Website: crate-barrel
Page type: cart
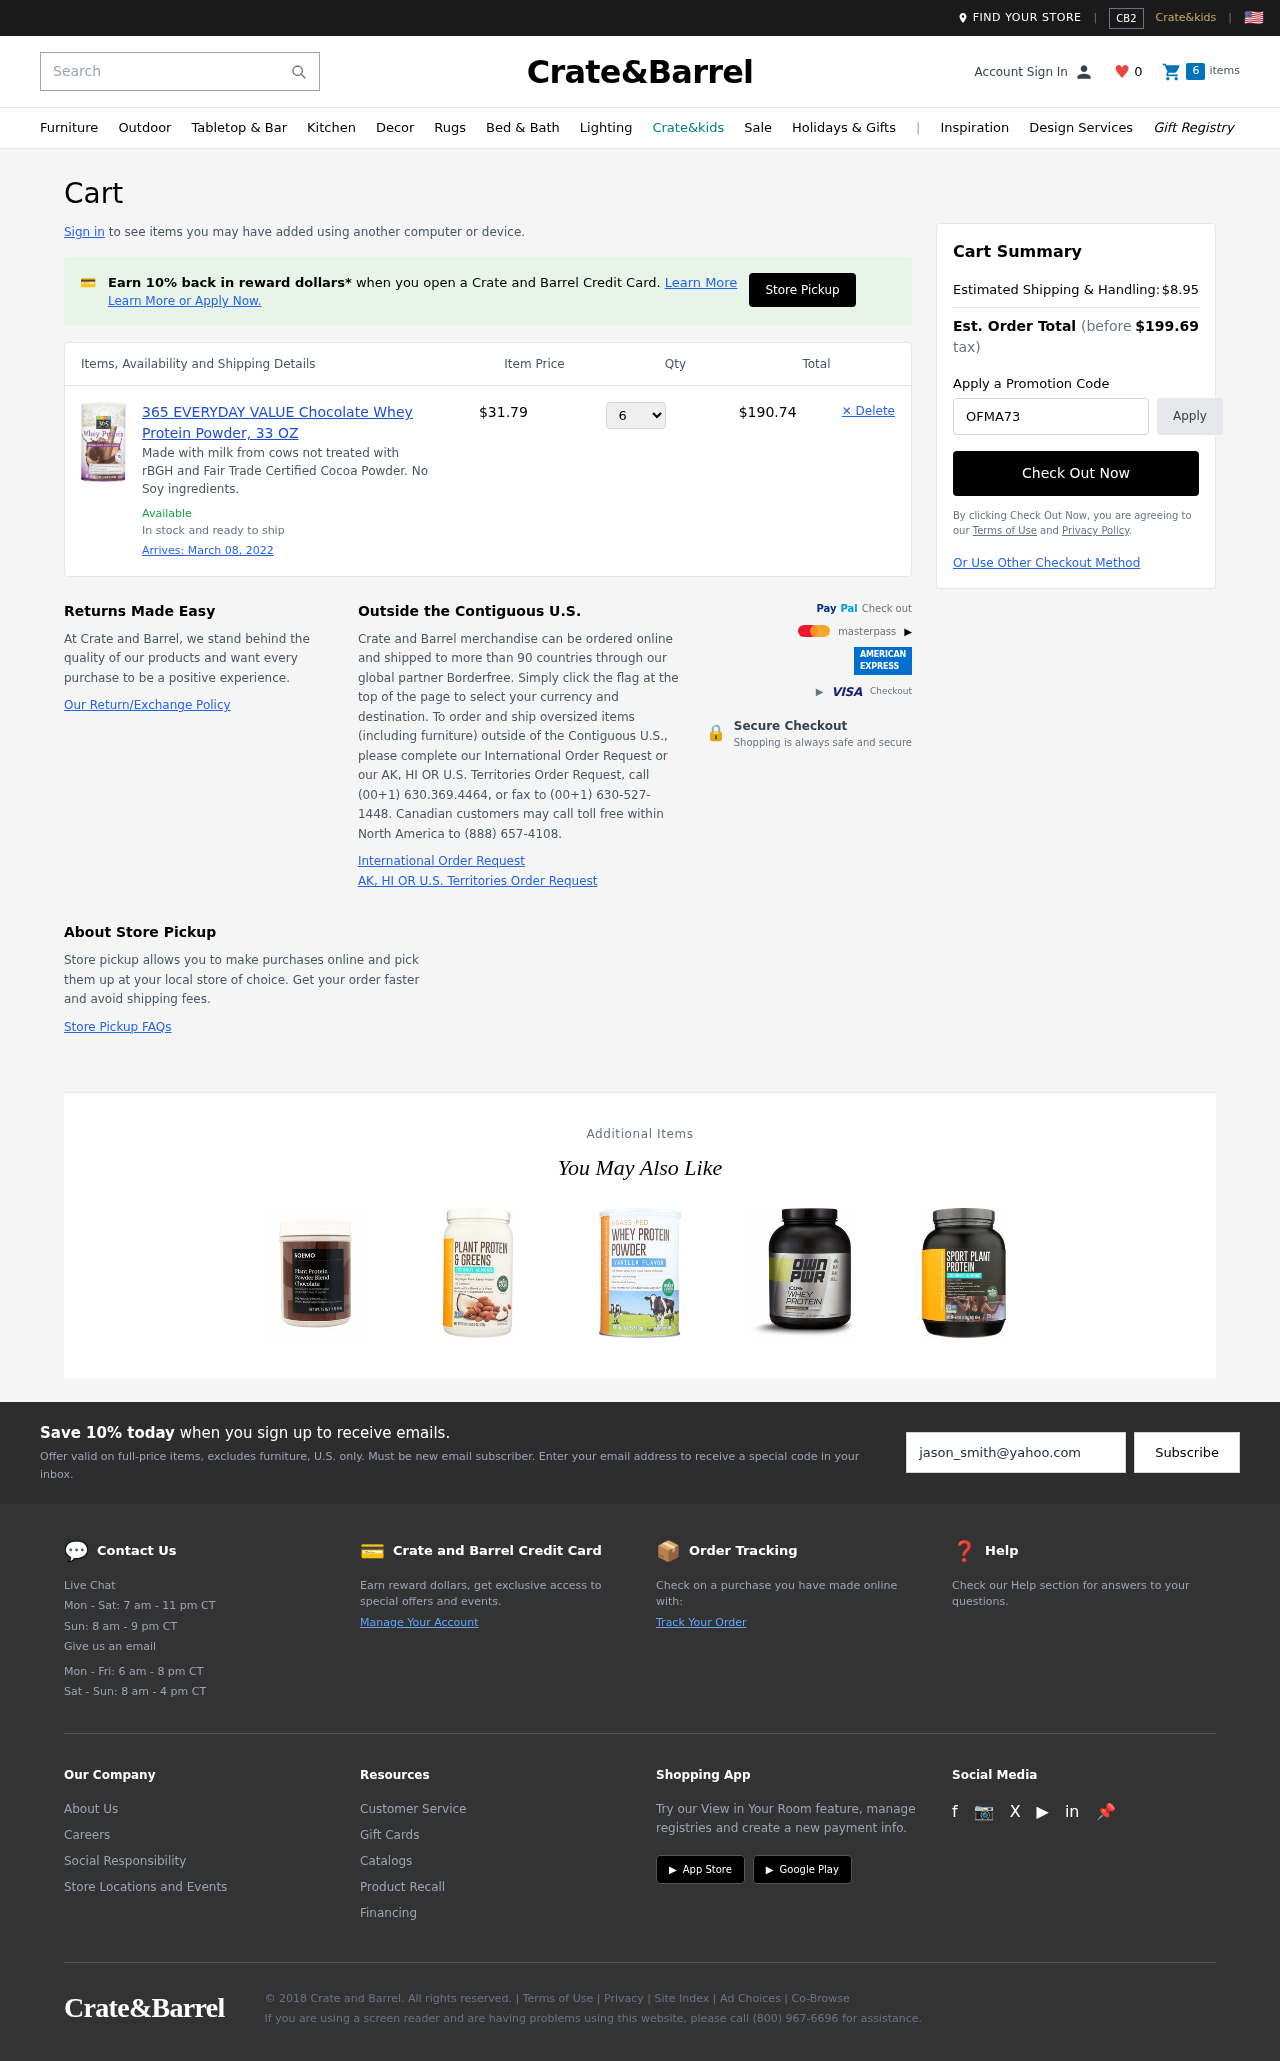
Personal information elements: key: PII_PROMO_CODE
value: OFMA73
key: PII_EMAIL
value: jason_smith@yahoo.com
Product elements: key: PRODUCT1_DESC
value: Made with milk from cows not treated with rBGH and Fair Trade Certified Cocoa Powder. No Soy ingredients.
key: PRODUCT1_NAME
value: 365 EVERYDAY VALUE Chocolate Whey Protein Powder, 33 OZ
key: PRODUCT1_PRICE
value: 31.79
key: PRODUCT1_QUANTITY
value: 6
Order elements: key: ORDER_DELIVERY_DATE
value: March 08, 2022
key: ORDER_SUBTOTAL
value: $190.74
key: ORDER_SHIPPING_COST
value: $8.95
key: ORDER_TOTAL
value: $199.69